Field crop: maize
Growth stage: 2
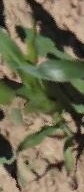
Species: maize